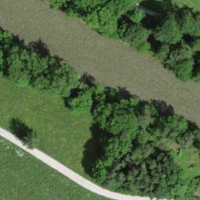
EUNIS habitat code: 41
Species observed at this site:
Buteo buteo